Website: macys
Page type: customer-info-address
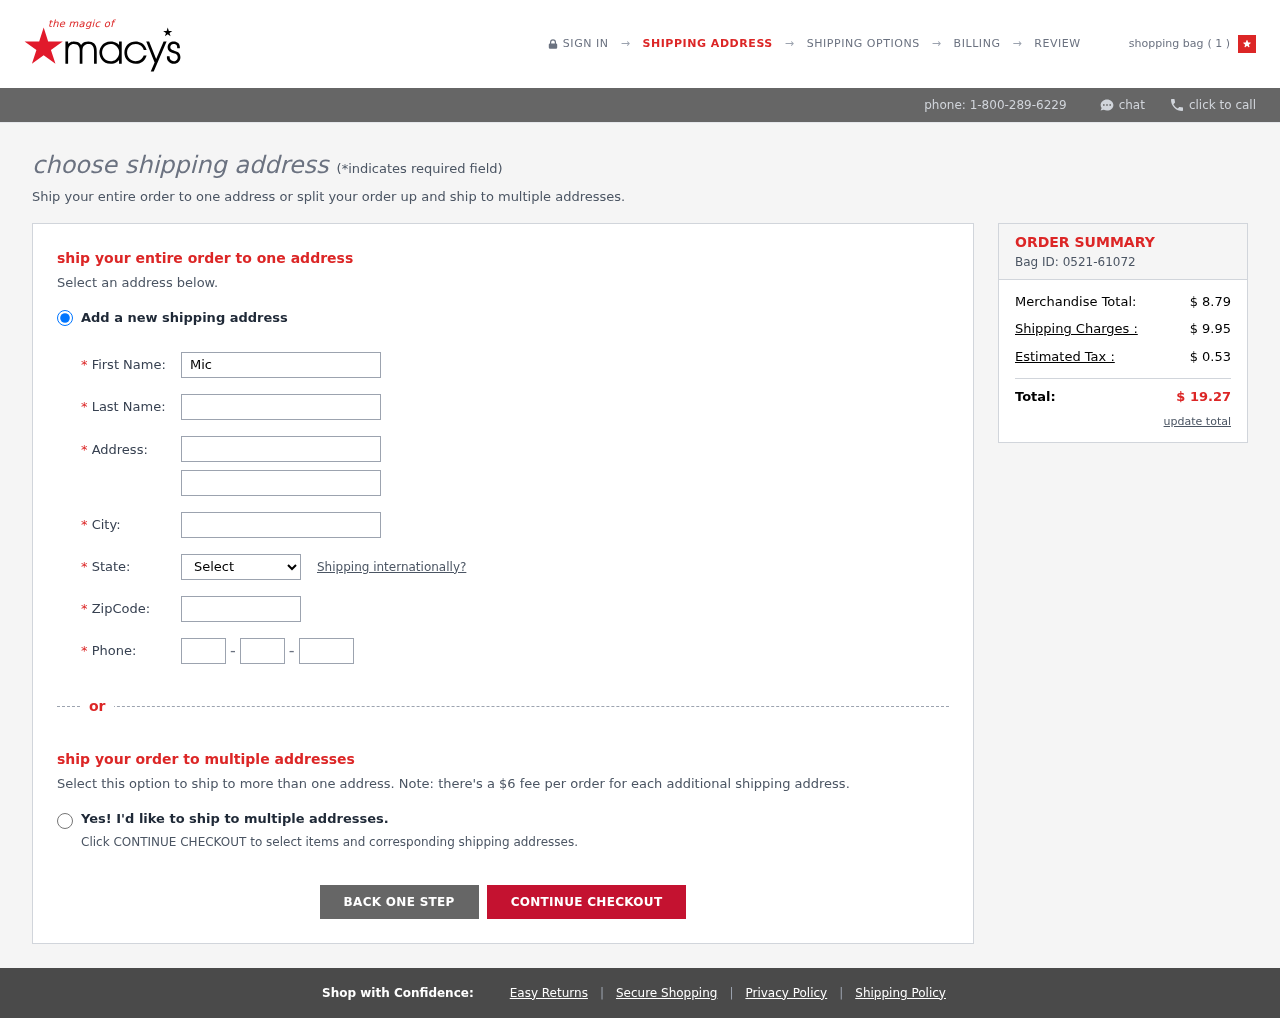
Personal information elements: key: PII_CITY
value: Coreyton
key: PII_FIRSTNAME
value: Michele
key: PII_LASTNAME
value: Hubbard
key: PII_PHONE_AREA
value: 930
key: PII_PHONE_PREFIX
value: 234
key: PII_PHONE_SUFFIX
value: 1174
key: PII_POSTCODE
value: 28887
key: PII_STATE_ABBR
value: ID
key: PII_STREET
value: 185 Reyes Keys
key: PII_STREET2
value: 752 Juarez Well Suite 881
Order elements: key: ORDER_NUM_ITEMS
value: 1
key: ORDER_ID
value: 0521-61072
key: ORDER_SUBTOTAL
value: $ 8.79
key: ORDER_SHIPPING_COST
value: $ 9.95
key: ORDER_TAX
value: $ 0.53
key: ORDER_TOTAL
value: $ 19.27